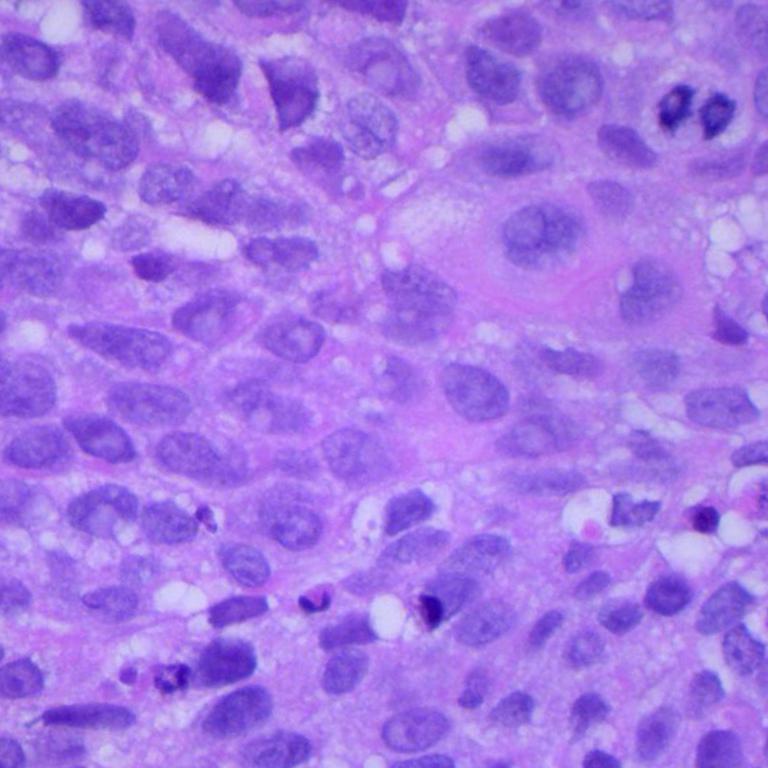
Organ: lung
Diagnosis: squamous carcinomas